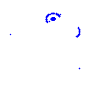
Particle: electron